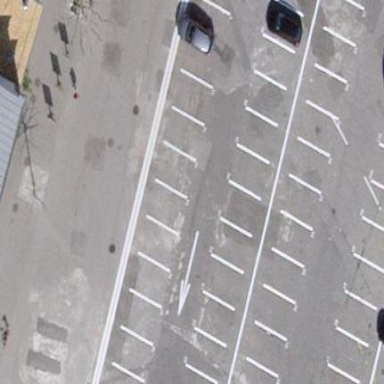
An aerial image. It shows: Bicycle parking area with stands available.